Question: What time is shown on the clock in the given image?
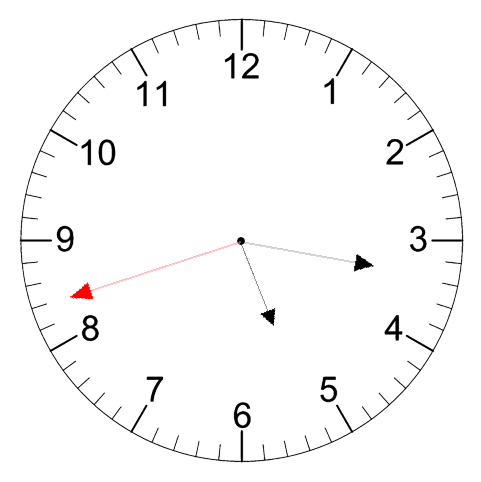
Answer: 05:16:42